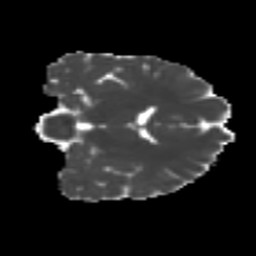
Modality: MD
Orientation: coronal
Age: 22
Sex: female
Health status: ill
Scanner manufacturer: siemens
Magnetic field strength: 3 T
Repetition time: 6.5 s
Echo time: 0.062 s